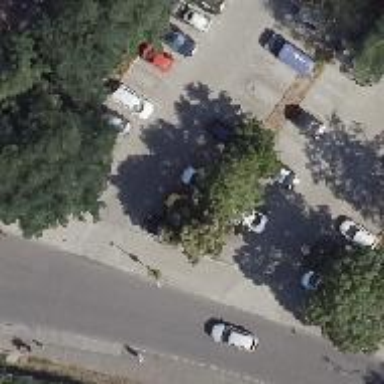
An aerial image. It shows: Parking area with surface.